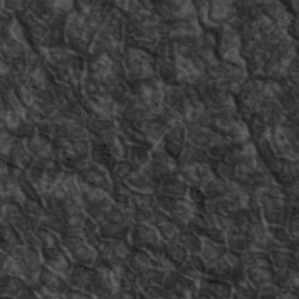
Label: non_frost